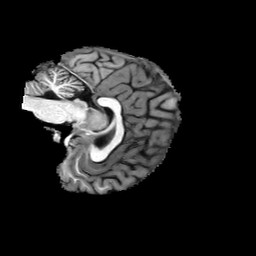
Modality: T1w
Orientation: sagittal
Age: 22
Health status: healthy
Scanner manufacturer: philips
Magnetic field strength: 3 T
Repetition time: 0.007808 s
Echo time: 0.003593 s